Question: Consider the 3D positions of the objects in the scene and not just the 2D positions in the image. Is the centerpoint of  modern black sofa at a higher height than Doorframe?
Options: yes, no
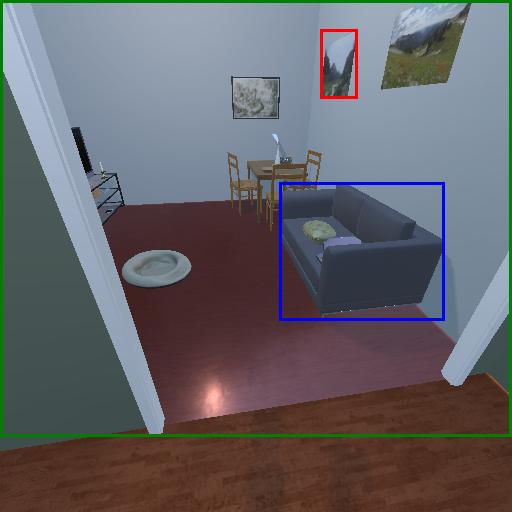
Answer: yes